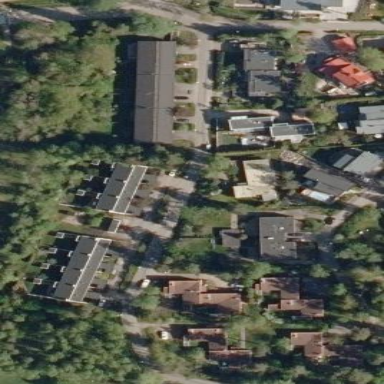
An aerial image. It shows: Residential area.